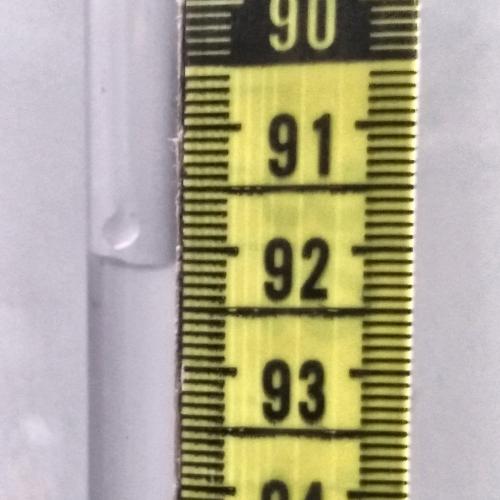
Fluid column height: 92.1 cm